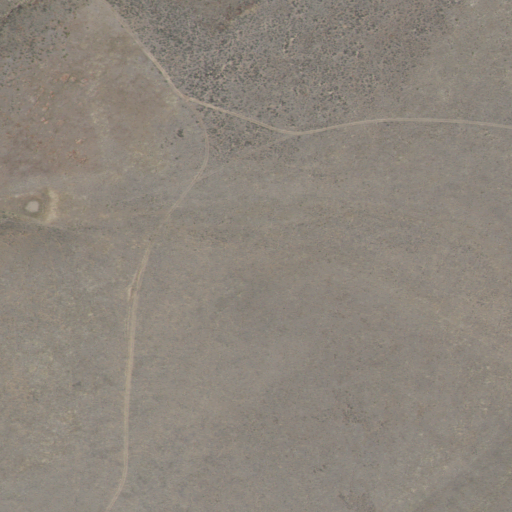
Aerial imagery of plain(s) in Idaho named Bernards Bedground containing grassland and shrub